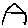
Label: house